RGB frame:
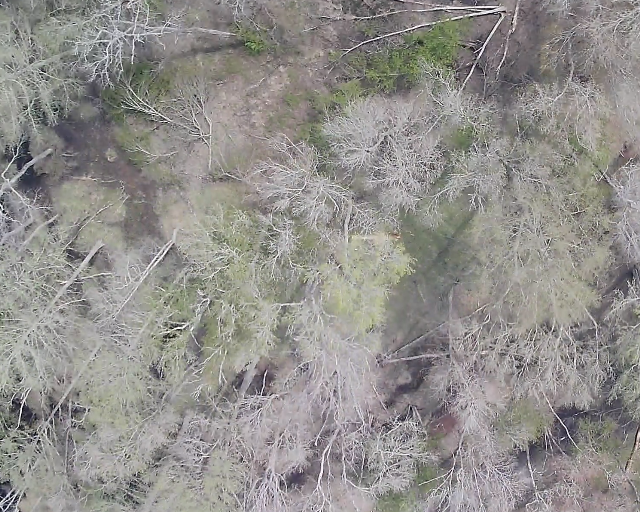
Thermal frame:
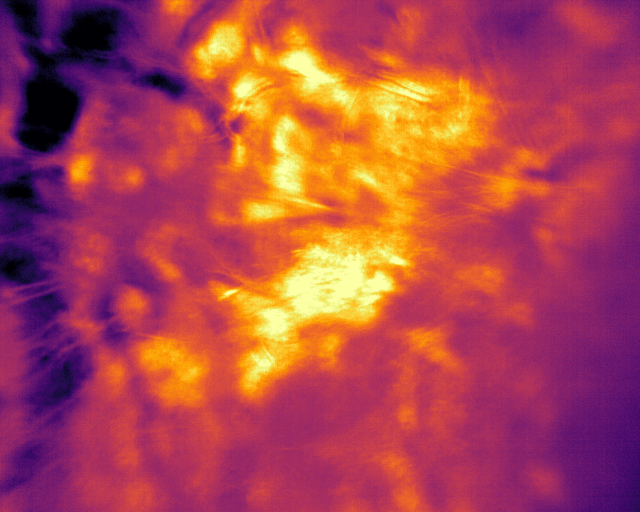
Captured: 2026-02-26 03:45:35
Pixels at or above 80 °C: 0 (fraction of frame: 0)